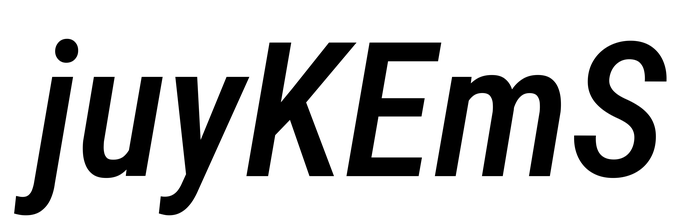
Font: Roboto-Italic_Condensed_Medium_Italic